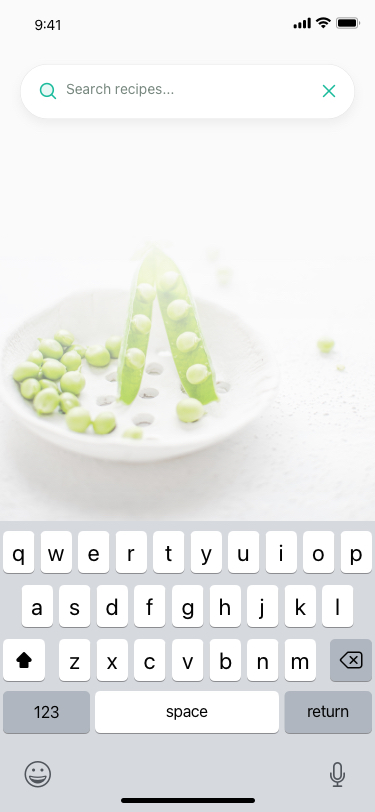
Text in this UI design:
Search recipes...